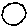
Label: circle